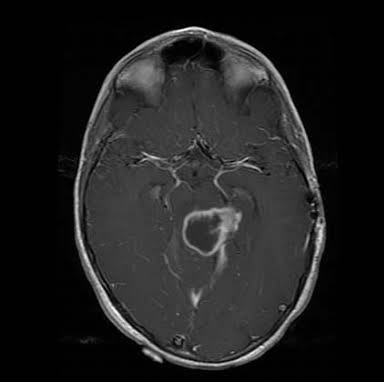
Label: glioma